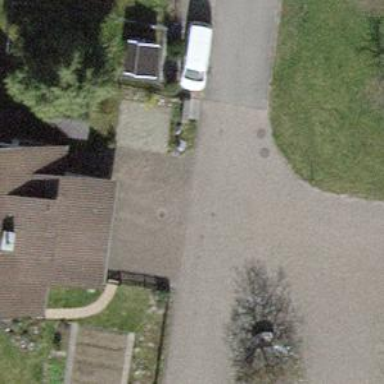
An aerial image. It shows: Residential road with paving stones.